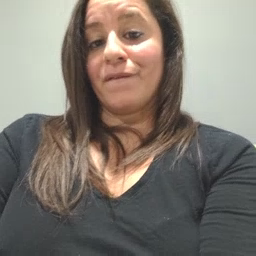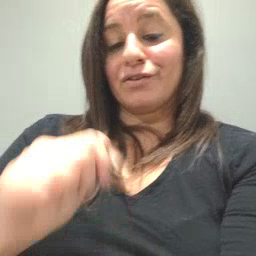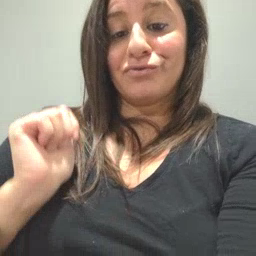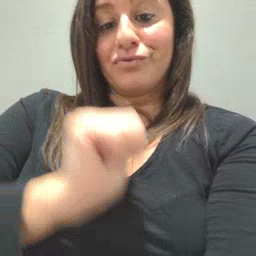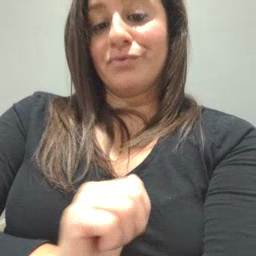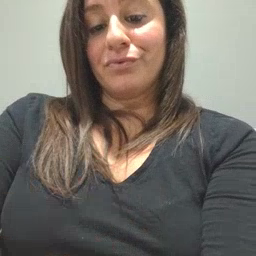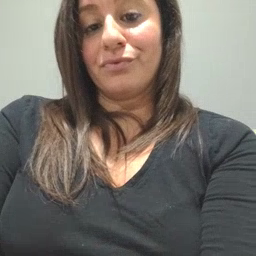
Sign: jacket